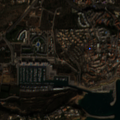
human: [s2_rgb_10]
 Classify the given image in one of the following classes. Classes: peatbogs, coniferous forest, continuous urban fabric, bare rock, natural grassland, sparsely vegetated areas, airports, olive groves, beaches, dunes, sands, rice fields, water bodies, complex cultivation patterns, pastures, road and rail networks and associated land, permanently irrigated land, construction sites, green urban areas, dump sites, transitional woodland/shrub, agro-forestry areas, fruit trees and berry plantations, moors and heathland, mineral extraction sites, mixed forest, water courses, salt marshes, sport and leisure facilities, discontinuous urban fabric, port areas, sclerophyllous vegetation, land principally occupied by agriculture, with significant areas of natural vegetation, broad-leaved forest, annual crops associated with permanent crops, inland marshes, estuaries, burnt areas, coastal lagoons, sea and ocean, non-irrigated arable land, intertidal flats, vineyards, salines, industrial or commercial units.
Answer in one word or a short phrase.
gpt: continuous urban fabric, discontinuous urban fabric, port areas, annual crops associated with permanent crops, complex cultivation patterns, transitional woodland/shrub, sea and ocean